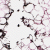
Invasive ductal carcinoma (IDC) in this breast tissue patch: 0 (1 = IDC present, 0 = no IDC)